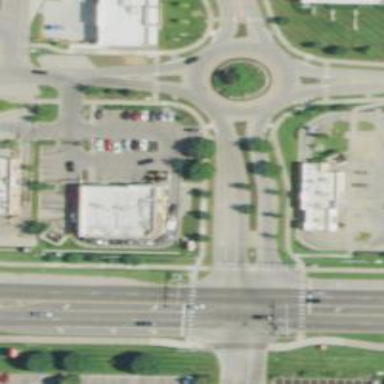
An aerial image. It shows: Footway located on traffic island.